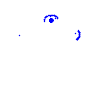
Particle: pion